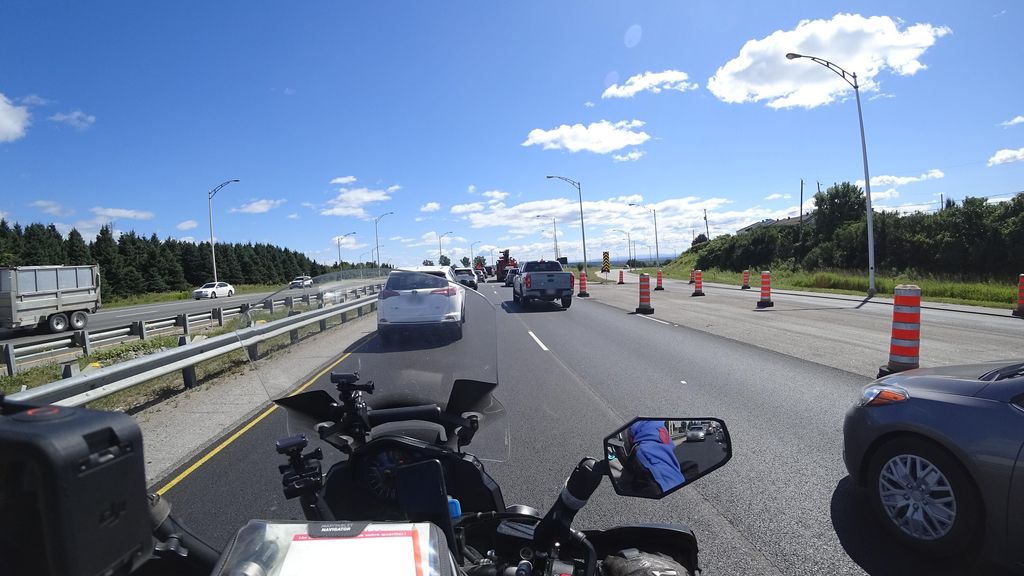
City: quebec_city